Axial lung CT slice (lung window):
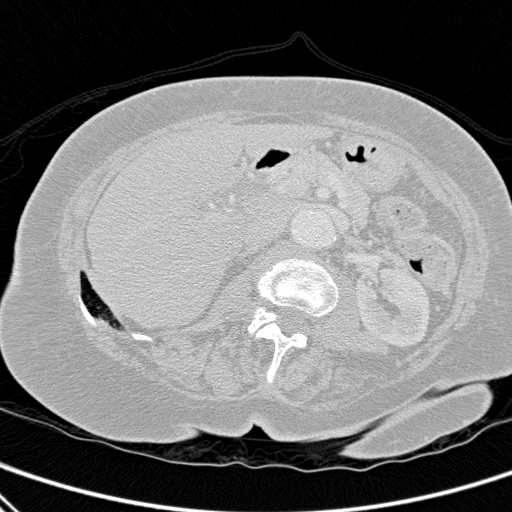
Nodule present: no